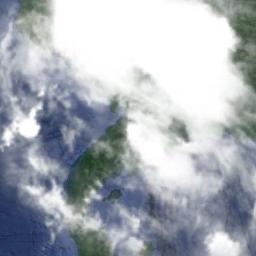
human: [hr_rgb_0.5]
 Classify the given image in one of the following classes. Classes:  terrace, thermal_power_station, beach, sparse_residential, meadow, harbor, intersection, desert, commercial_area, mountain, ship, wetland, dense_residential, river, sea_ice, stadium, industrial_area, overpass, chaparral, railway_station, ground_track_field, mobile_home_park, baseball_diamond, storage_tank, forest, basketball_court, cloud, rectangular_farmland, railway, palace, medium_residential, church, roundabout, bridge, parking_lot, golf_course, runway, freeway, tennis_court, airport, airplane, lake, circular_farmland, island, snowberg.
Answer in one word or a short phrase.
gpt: cloud